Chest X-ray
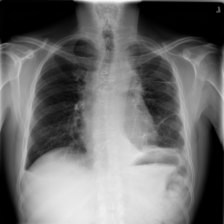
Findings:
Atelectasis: positive
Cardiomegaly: negative
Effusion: positive
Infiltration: negative
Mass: negative
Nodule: negative
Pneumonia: negative
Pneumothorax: negative
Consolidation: negative
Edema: negative
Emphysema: negative
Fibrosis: positive
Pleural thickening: negative
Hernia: negative